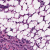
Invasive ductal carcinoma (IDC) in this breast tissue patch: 0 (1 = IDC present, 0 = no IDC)